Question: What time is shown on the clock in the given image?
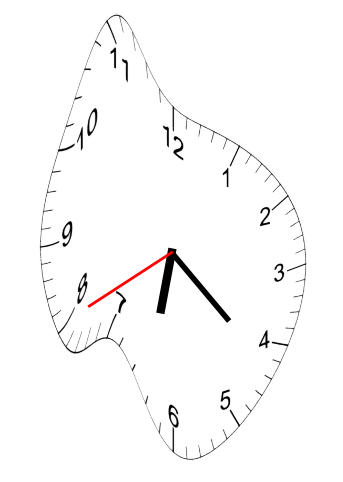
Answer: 06:21:40